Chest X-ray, AP view. Patient: 57 years old, sex M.
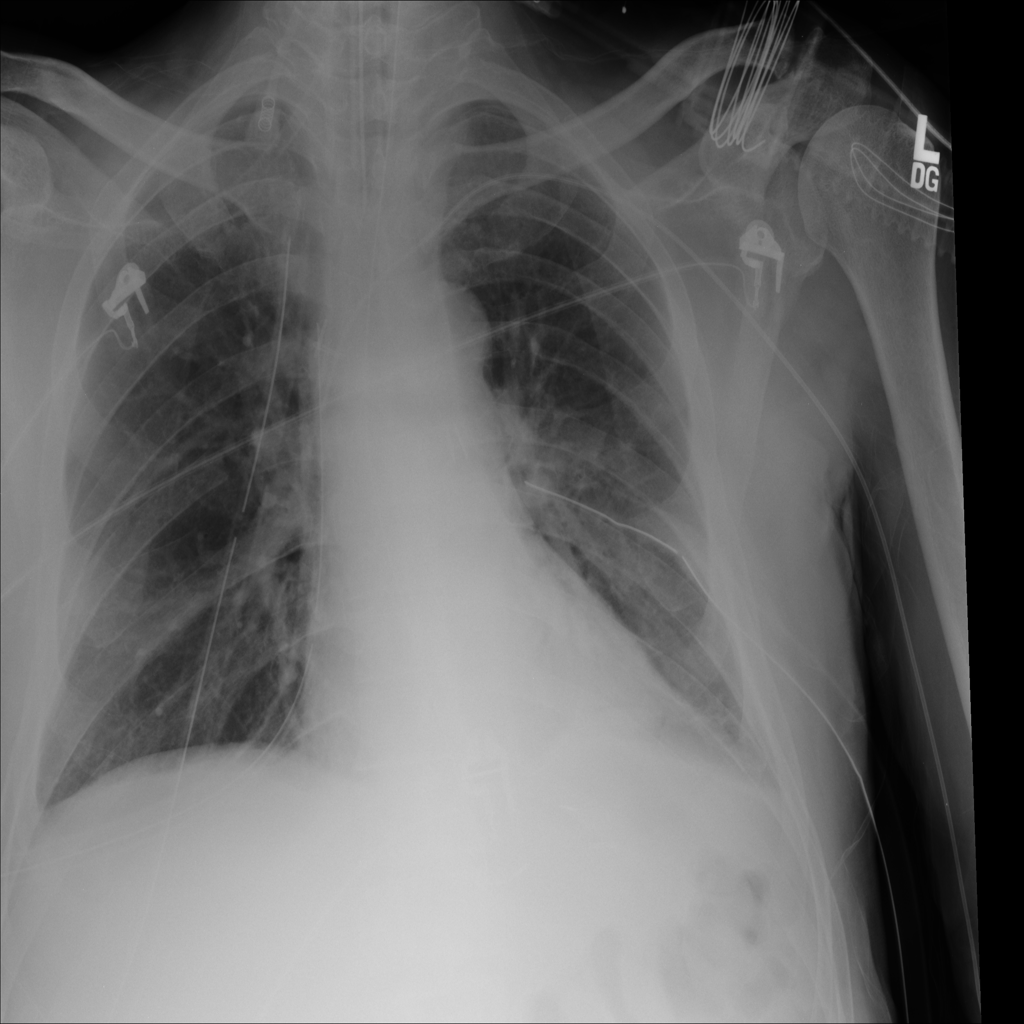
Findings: No Finding